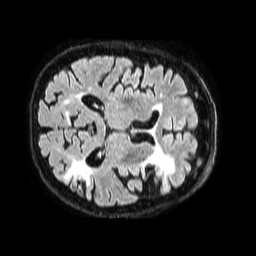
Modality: FLAIR
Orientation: axial
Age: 84
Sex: female
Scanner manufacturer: philips
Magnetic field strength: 1.5 T
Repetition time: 4.8 s
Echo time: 0.3 s